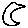
Label: moon